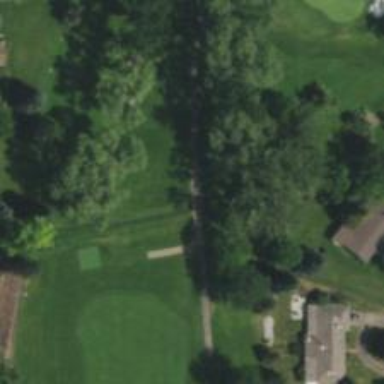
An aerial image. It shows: Golf cart path on bridge.